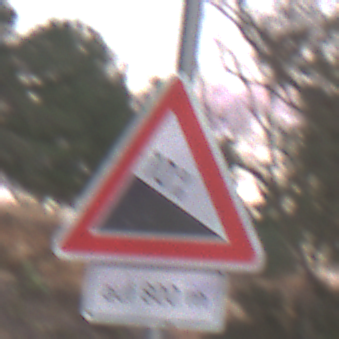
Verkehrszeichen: Gefaelle10
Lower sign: LaengeEinerStrecke5
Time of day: SunriseSunset
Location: Outdoor (Suburban)
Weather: PartlyCloudy
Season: NotSpecified
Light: Natural